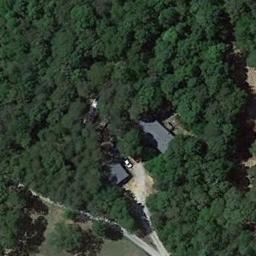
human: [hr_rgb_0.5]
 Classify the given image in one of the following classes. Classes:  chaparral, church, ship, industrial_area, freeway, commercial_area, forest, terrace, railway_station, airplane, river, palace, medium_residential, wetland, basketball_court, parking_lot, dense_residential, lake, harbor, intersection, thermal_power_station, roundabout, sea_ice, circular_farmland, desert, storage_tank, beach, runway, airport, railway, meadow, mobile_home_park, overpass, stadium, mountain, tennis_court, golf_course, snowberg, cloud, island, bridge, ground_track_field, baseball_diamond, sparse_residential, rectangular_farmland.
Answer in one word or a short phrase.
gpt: forest